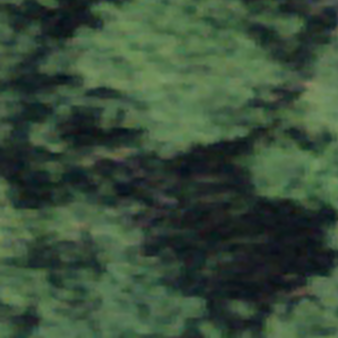
Label: other